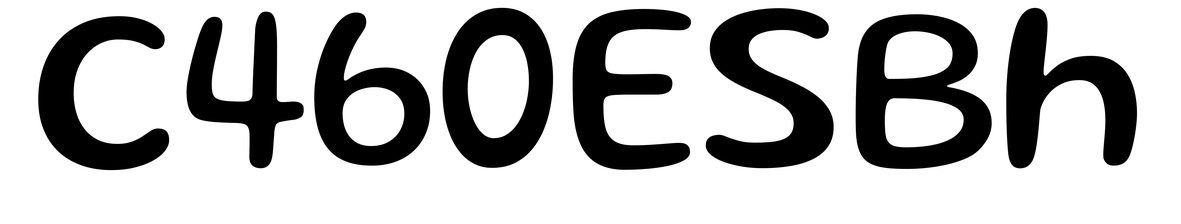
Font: Gluten_Regular